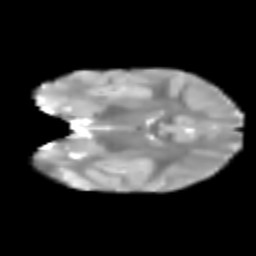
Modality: T2w
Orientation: coronal
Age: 6
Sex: male
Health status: healthy